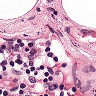
Metastatic tissue present: no